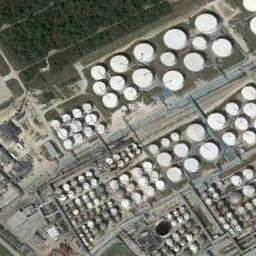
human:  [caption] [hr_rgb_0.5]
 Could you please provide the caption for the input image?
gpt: About half of the storage tanks on this open lot have their lids open .

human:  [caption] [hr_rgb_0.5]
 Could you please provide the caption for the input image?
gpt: There are many storage tanks on the bare land next to the grass .

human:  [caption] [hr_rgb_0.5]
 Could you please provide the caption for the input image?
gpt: There are many storage tanks of different sizes .

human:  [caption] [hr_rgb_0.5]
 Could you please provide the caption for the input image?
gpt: There are many neatly arranged storage tanks and many pipelines in the factory, And there is a lawn next to the factory .

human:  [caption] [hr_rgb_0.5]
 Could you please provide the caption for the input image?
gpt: There are many white storage tanks of different sizes .